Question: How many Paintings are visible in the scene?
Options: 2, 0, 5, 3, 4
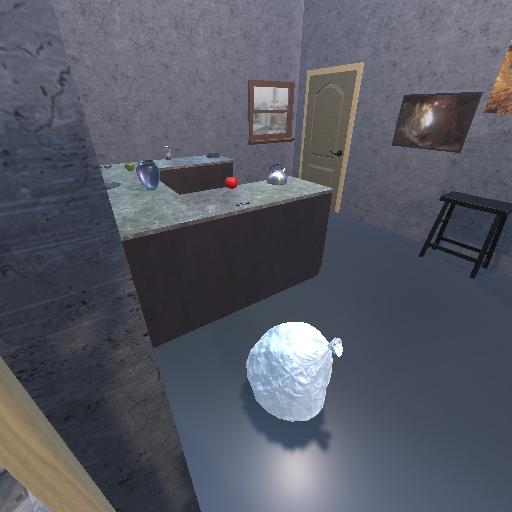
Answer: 2